Question: I need to list the most popular assets of a particular user, these assets being embeded in multiple blogs, each blog generating multiple view for that asset.
I would need the output to be ActiveRecord formatted, so that I can access the details of every pictures.

What would be the best practices and how would you do this with and ?
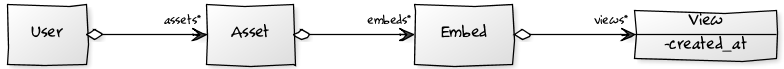
Answer: I'd recommend adding a views_count counter cache to embed.rb. If you don't have the counter_cache and assuming you have this in asset.rb:
'''
has_many :views, :through => :embeds
'''
you can do something like this:
'''
scope :by_popularity, select("assets.*, count(views.id) AS views_count").joins(:views).order('views_count')
'''
If you add the counter cache it would now become:
'''
scope :by_popularity, select("assets.*, sum(embeds.views_count) AS views_count").joins(:embeds).order('views_count')
'''